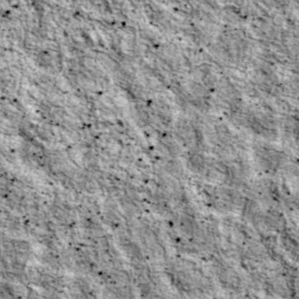
Label: non_frost